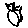
Label: cat